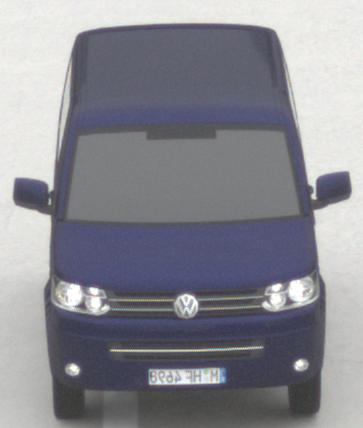
Make: VW Commercial Vehicles (Nutzfahrzeuge)
Model: T5 Multivan 2.0
Detailed model: T5 Multivan
Model produced from: 2009/09
Model produced until: 2013/06
Doors: 4
Color: blue
Road condition: dry road
Daytime: midday
Contrast: low contrast